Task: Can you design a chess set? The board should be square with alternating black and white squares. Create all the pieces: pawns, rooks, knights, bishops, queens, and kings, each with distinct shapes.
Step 2079:
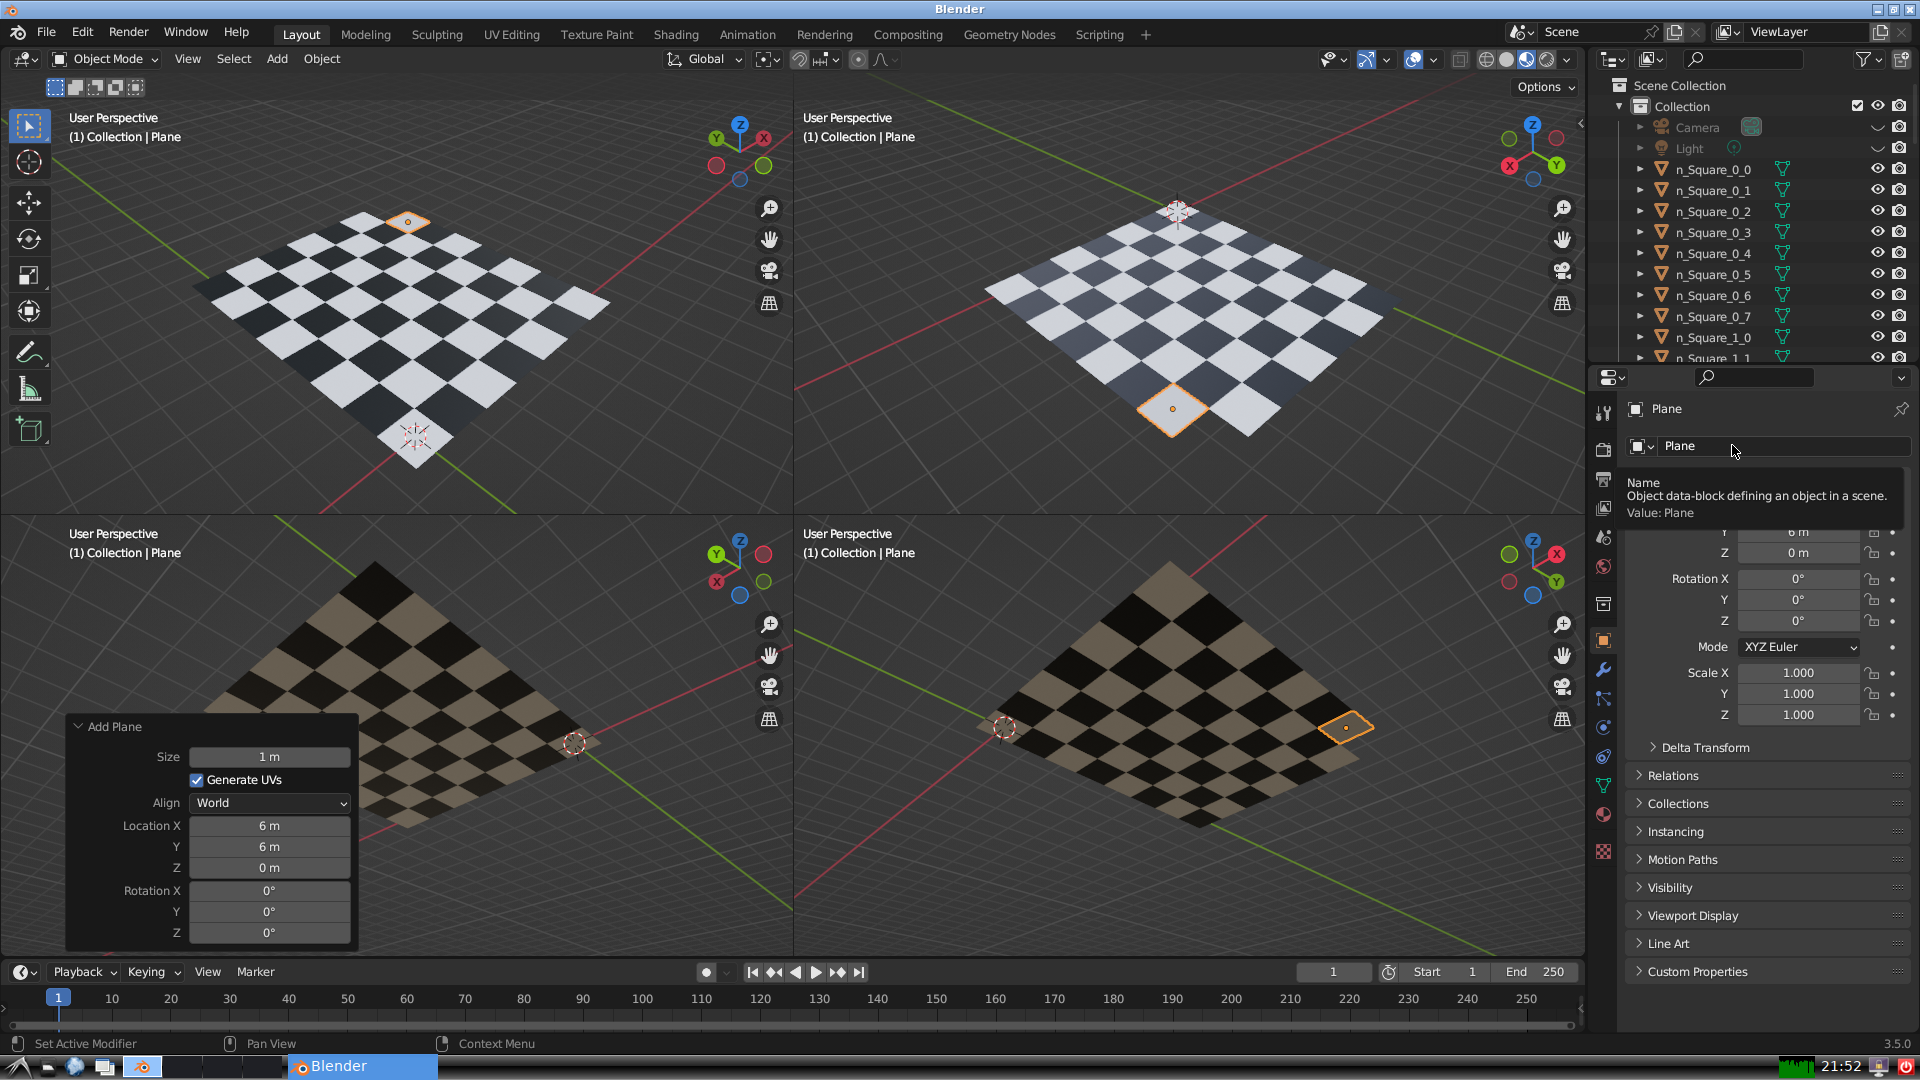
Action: click: no